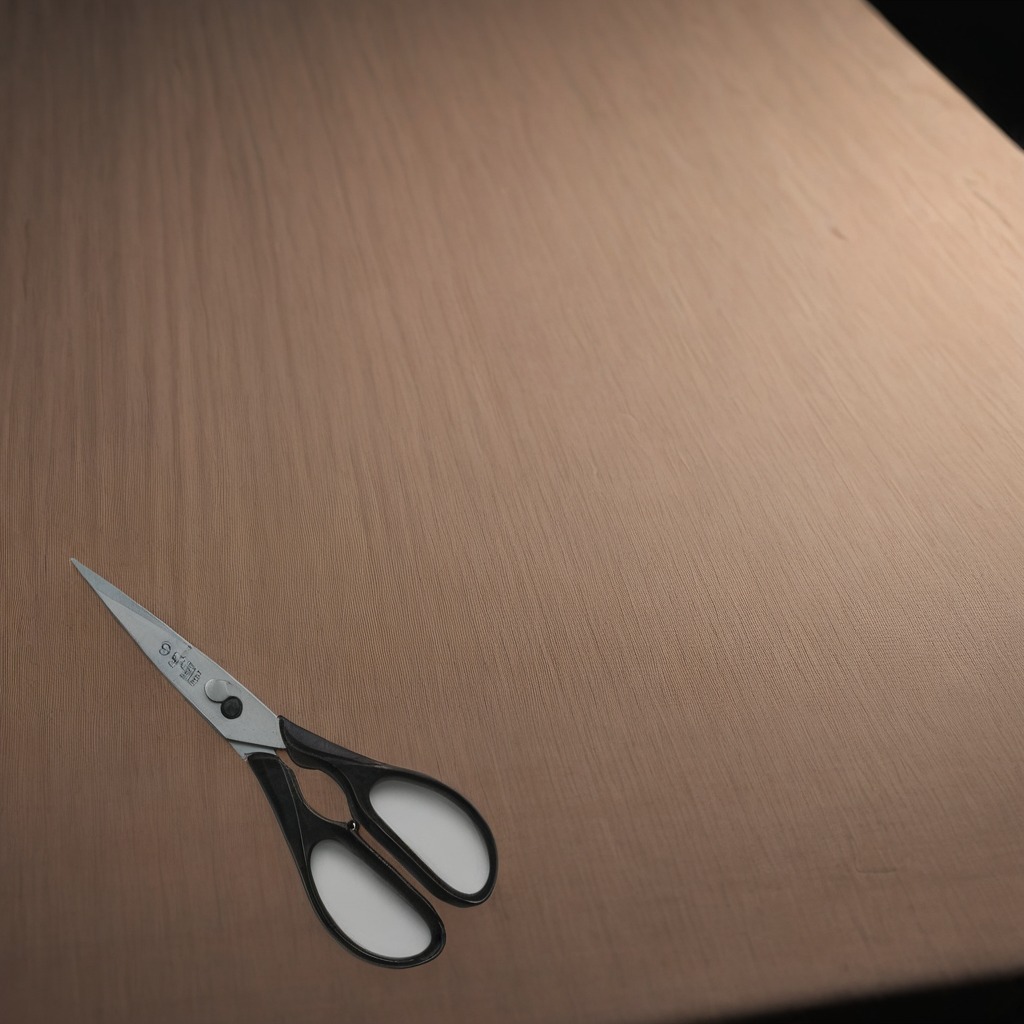
A scissor is lying on the wooden table.